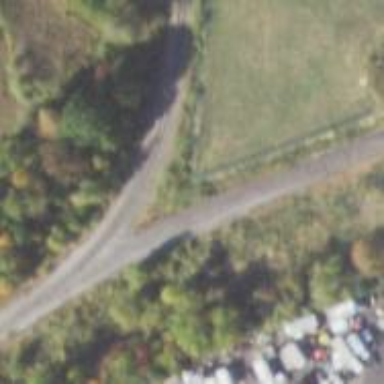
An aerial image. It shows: Abandoned railway spur.